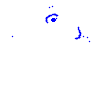
Particle: kaon